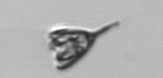
Label: Pyramimonas_longicauda